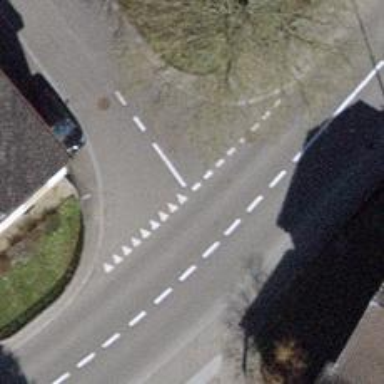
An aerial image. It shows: Road with "give way" sign.